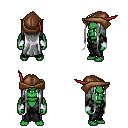
a pixel art fantasy rpg character, male body template, orc, green skin, gray robe, magenta pants, white extra-long hairstyle, leather cap, white cloth bracers, four views (front, back, left, right), 2x2 character sprite sheet, small pixel art, hard edges, no anti-aliasing